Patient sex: M
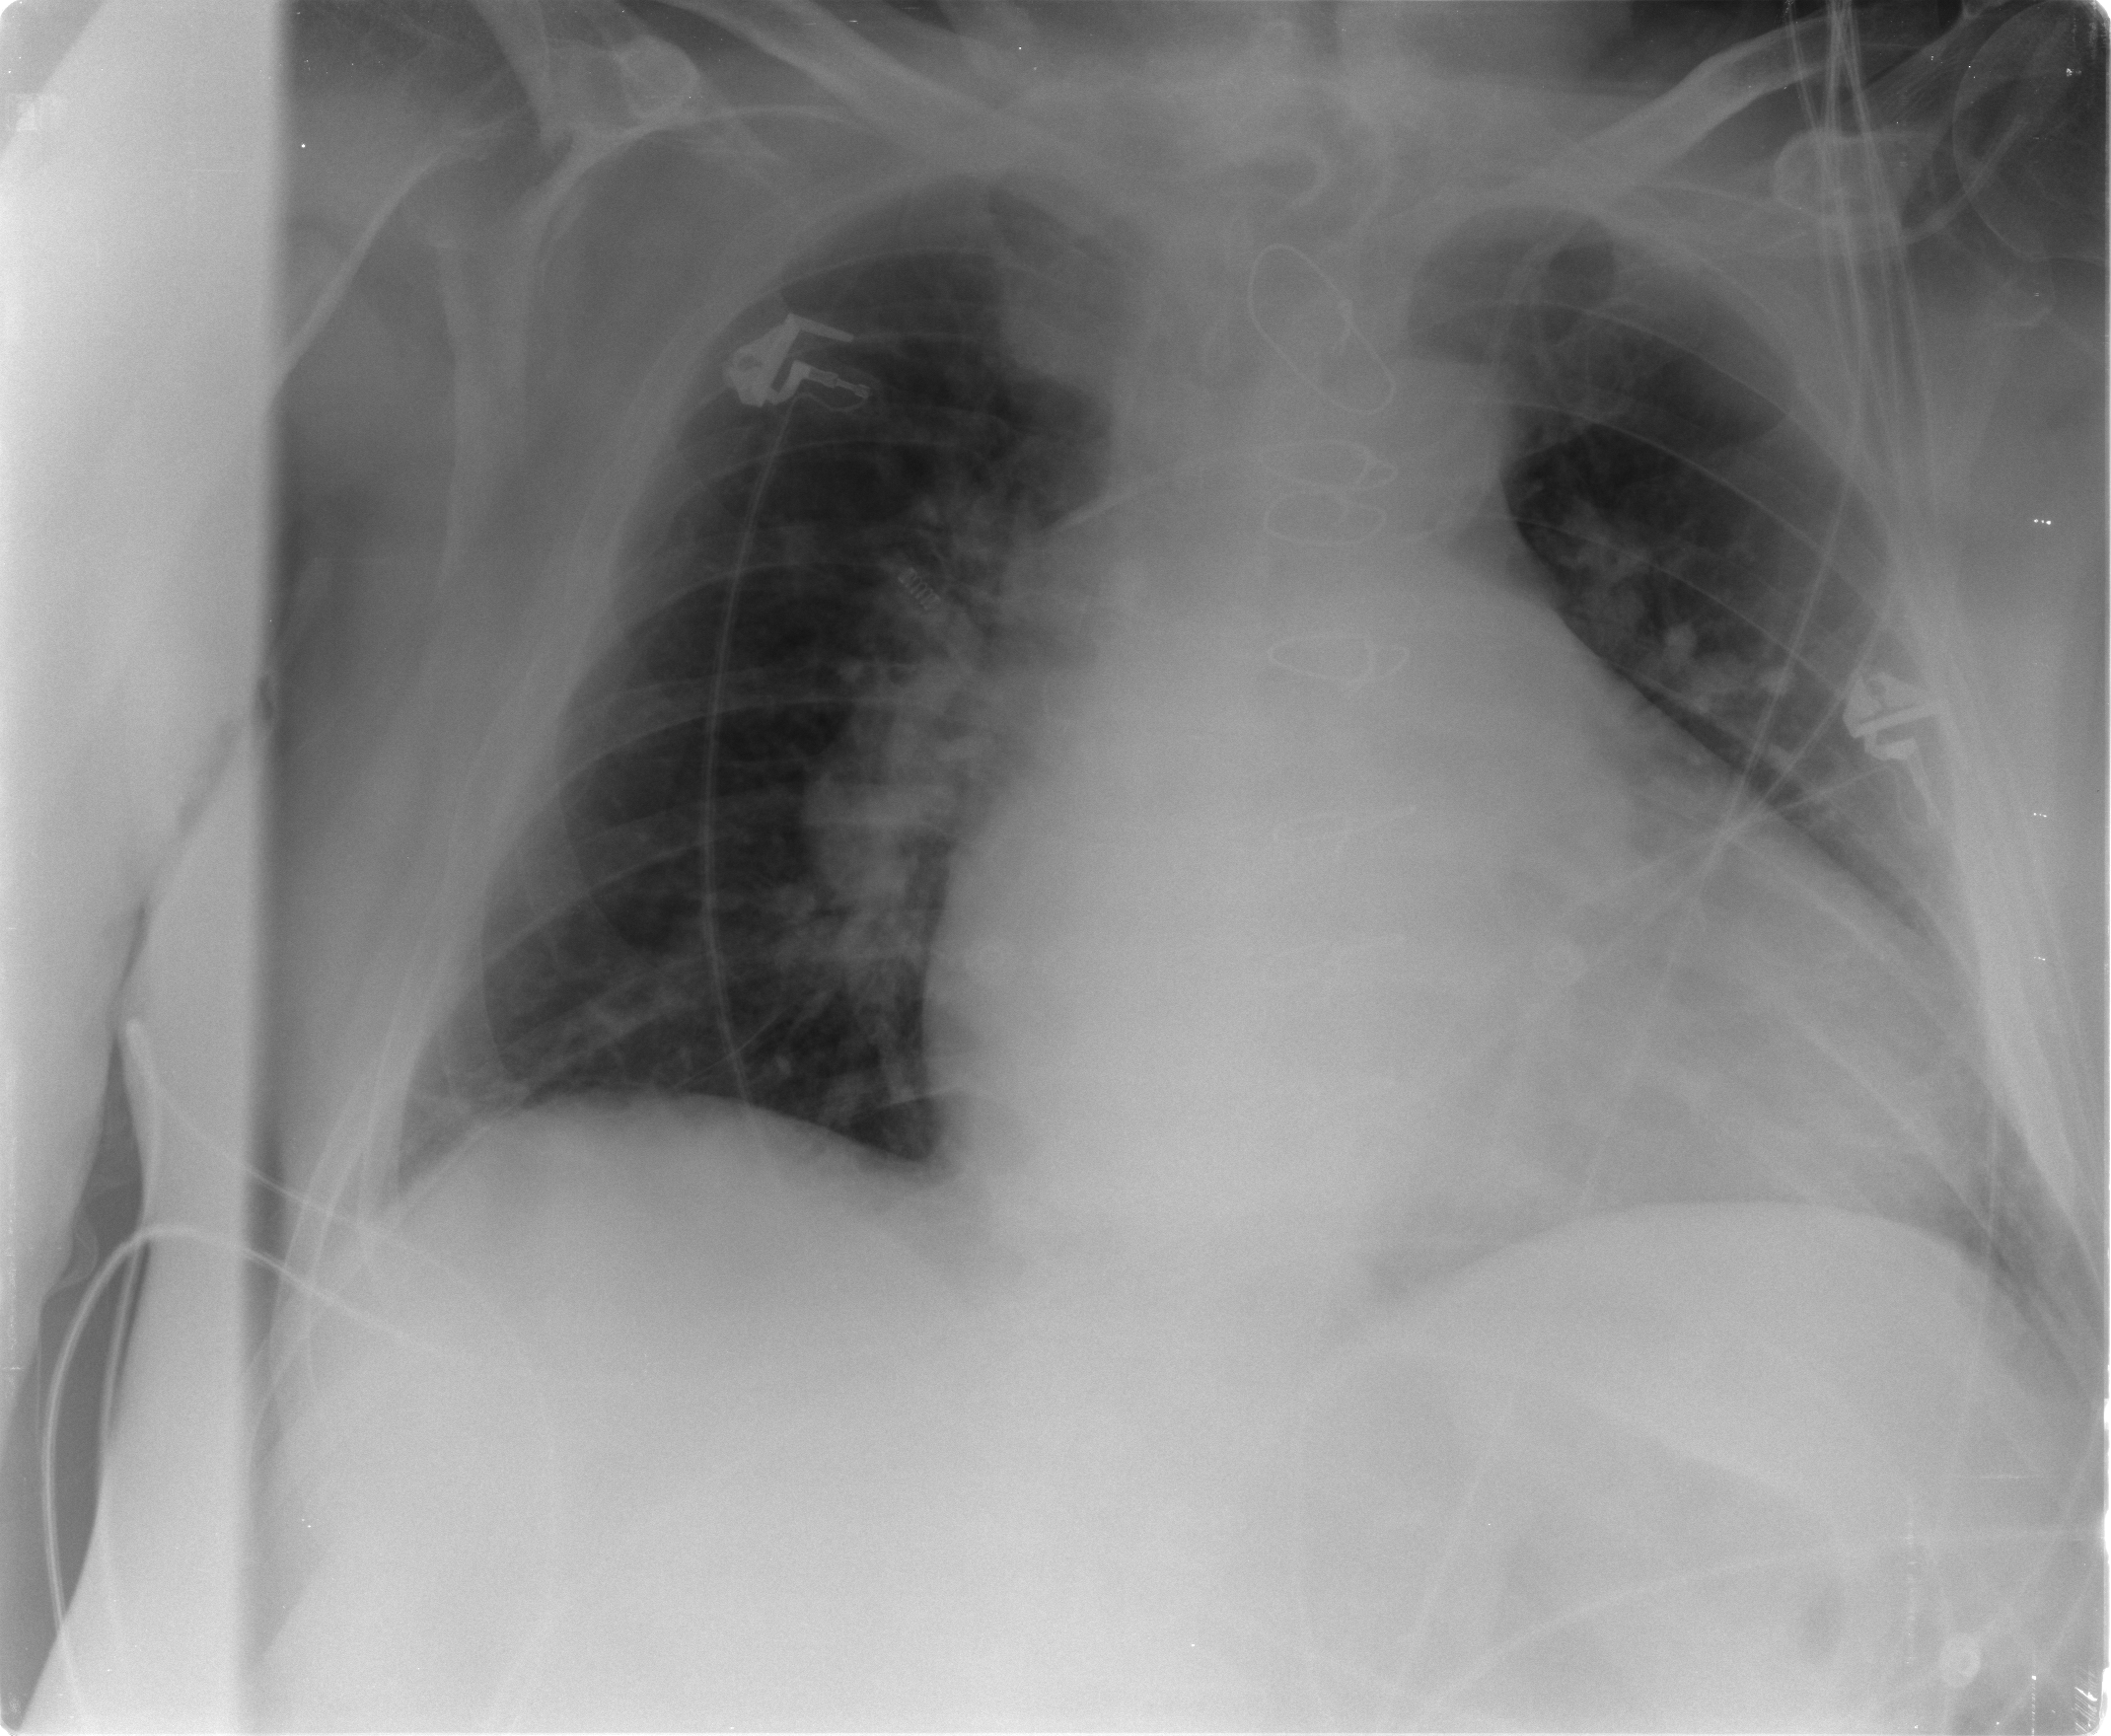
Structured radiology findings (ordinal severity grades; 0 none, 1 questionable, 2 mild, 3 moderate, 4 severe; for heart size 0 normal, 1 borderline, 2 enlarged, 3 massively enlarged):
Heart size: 2
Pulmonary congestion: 2
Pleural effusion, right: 2
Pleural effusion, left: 1
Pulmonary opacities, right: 0
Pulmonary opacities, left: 0
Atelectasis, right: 2
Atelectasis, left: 0